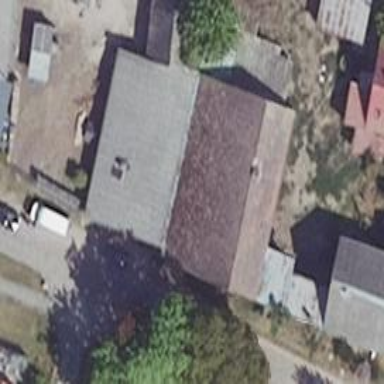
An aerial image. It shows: Farm auxiliary building.